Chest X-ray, PA view. Patient: 75 years old, sex F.
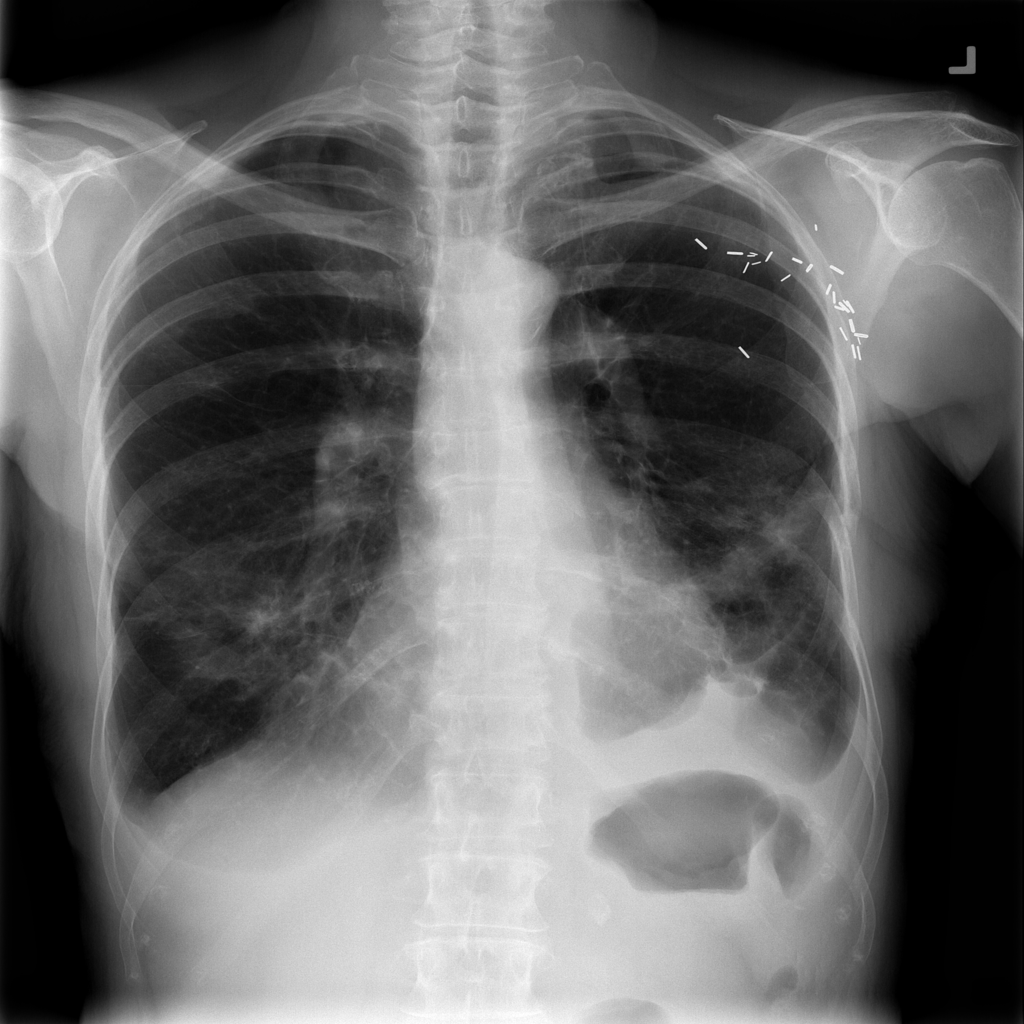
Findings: Nodule, Pleural_Thickening